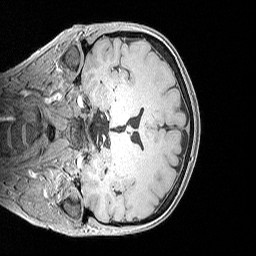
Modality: MP2RAGE
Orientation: coronal
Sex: female
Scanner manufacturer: siemens
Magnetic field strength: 3 T
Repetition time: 5 s
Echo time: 0.00292 s